Interaction volume radius: 10 \u00c5
Interaction volume height: 10 \u00c5
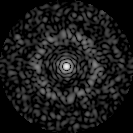
Disorder parameter: 0.8229